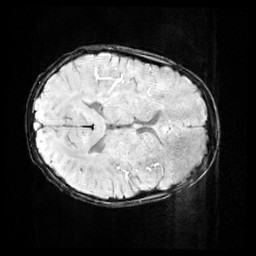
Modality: SWI
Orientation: axial
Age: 10
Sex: female
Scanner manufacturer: siemens
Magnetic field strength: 3 T
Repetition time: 0.027 s
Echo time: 0.02 s